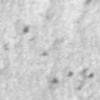
Label: no_change